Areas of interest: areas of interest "Qilu Petrochemical Company Training College"
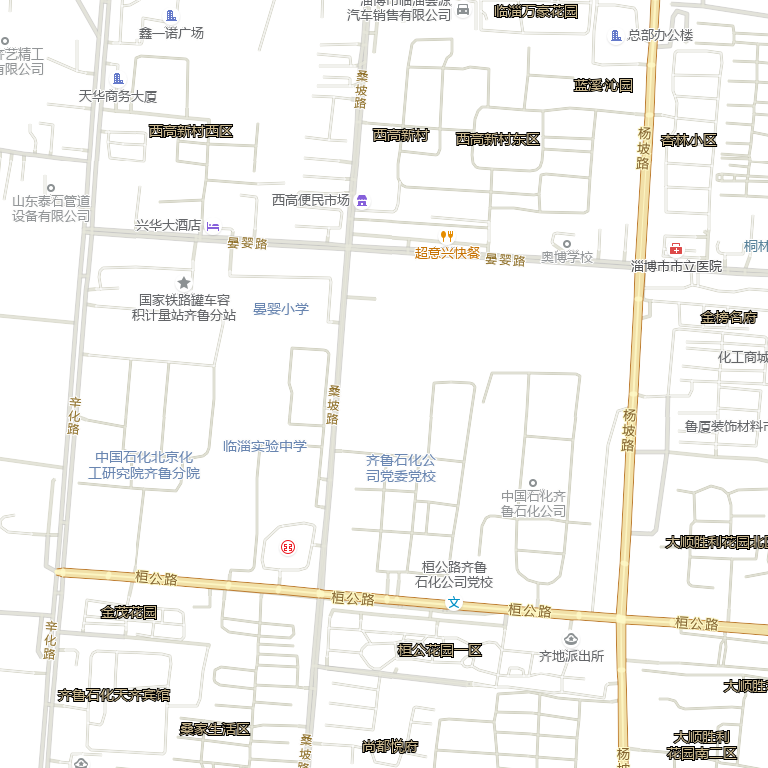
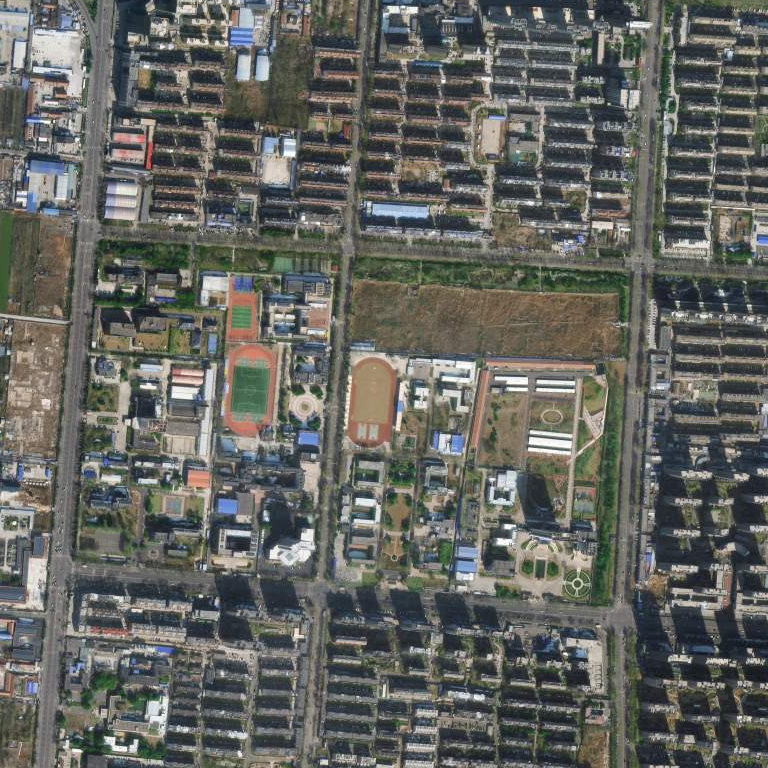